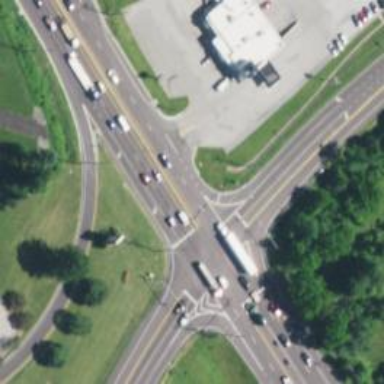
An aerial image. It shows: Trunk link highway.